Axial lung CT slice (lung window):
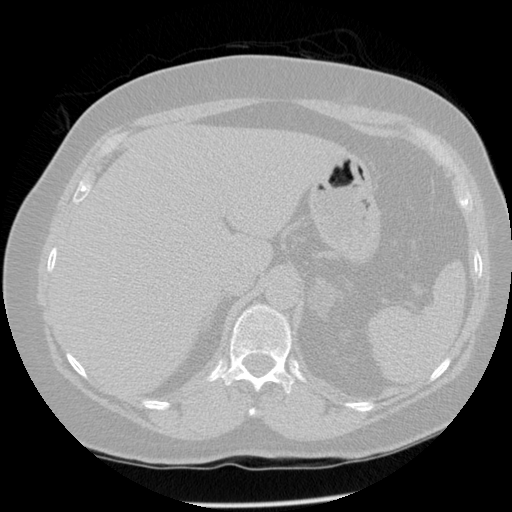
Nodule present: no